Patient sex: F
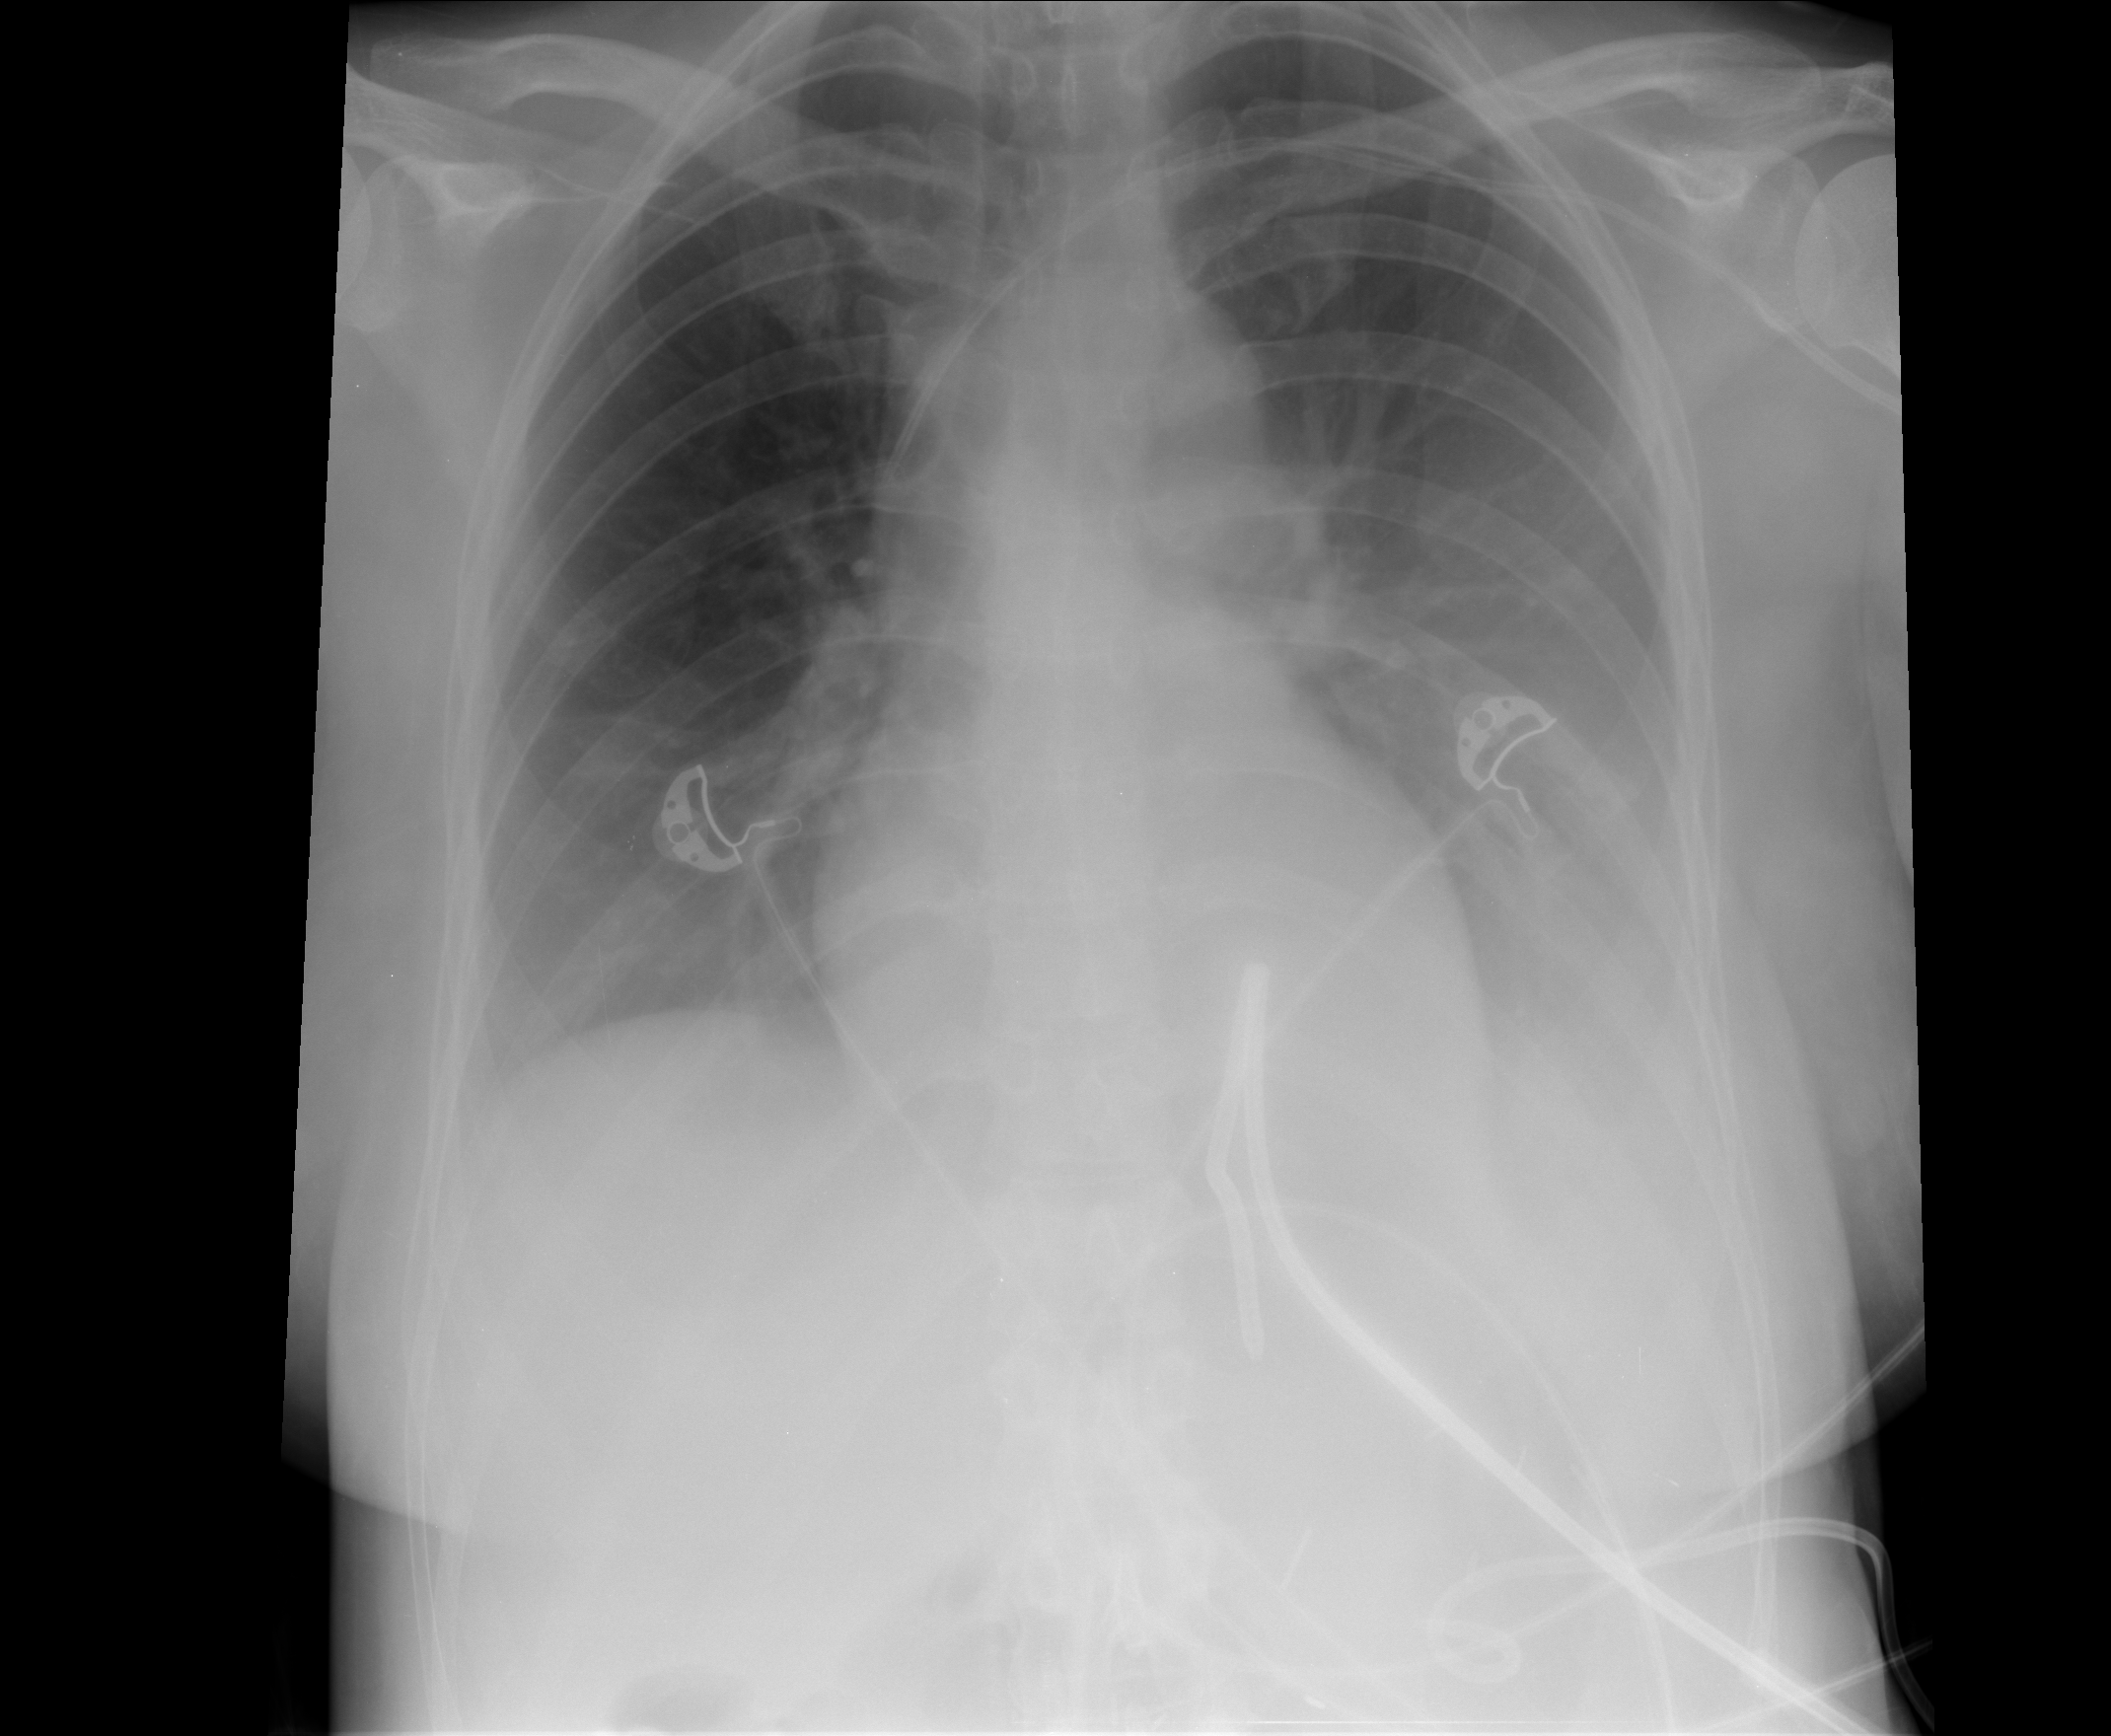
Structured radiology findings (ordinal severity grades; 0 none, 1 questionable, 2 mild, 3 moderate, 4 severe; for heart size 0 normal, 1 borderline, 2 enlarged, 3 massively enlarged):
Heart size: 0
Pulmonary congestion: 0
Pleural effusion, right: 0
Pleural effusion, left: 2
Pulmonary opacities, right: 0
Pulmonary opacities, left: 0
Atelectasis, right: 0
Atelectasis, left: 2